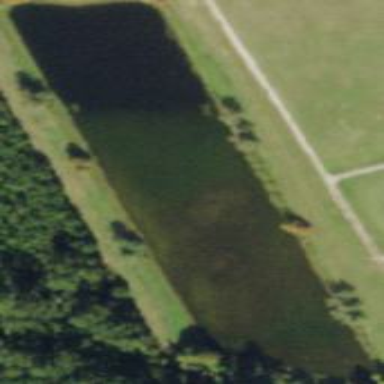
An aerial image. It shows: Retention basin with water.